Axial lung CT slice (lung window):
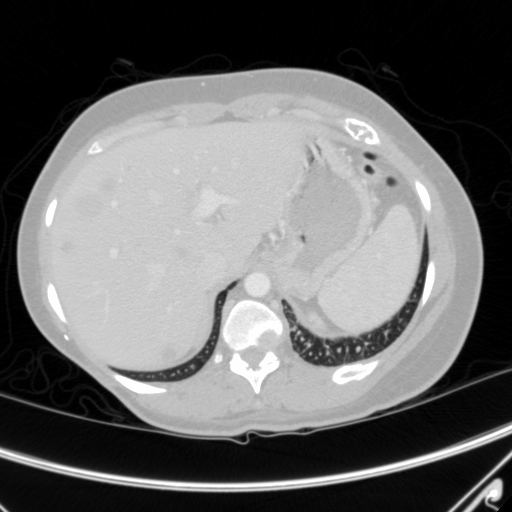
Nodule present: no